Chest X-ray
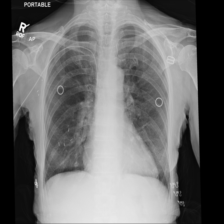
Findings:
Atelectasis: negative
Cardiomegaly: negative
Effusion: negative
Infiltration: negative
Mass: negative
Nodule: negative
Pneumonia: negative
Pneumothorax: negative
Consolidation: negative
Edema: negative
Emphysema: negative
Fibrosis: negative
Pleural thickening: negative
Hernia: negative